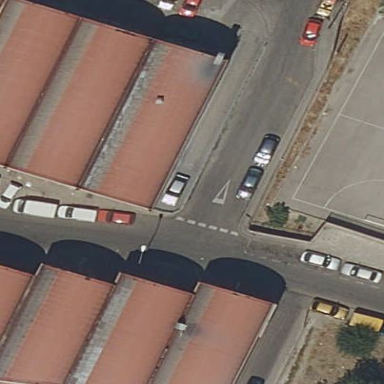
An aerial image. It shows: Industrial building.